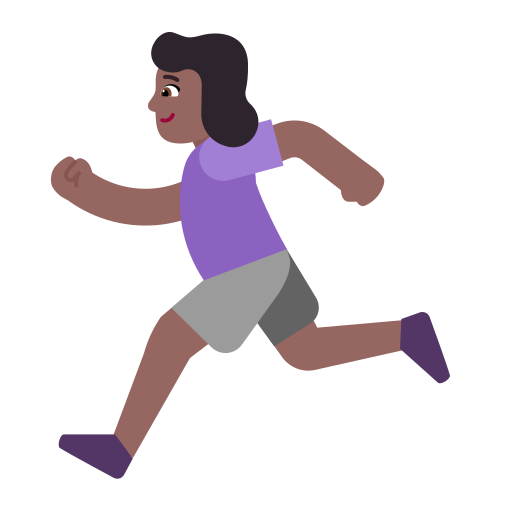
woman running flat  dark